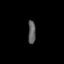
Tissue: skin
Cell type: Fibroblasts
Senescence score: 0.6836
Nuclear area (px): 168
Mean DAPI intensity: 97.292